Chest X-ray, PA view. Patient: 44 years old, sex M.
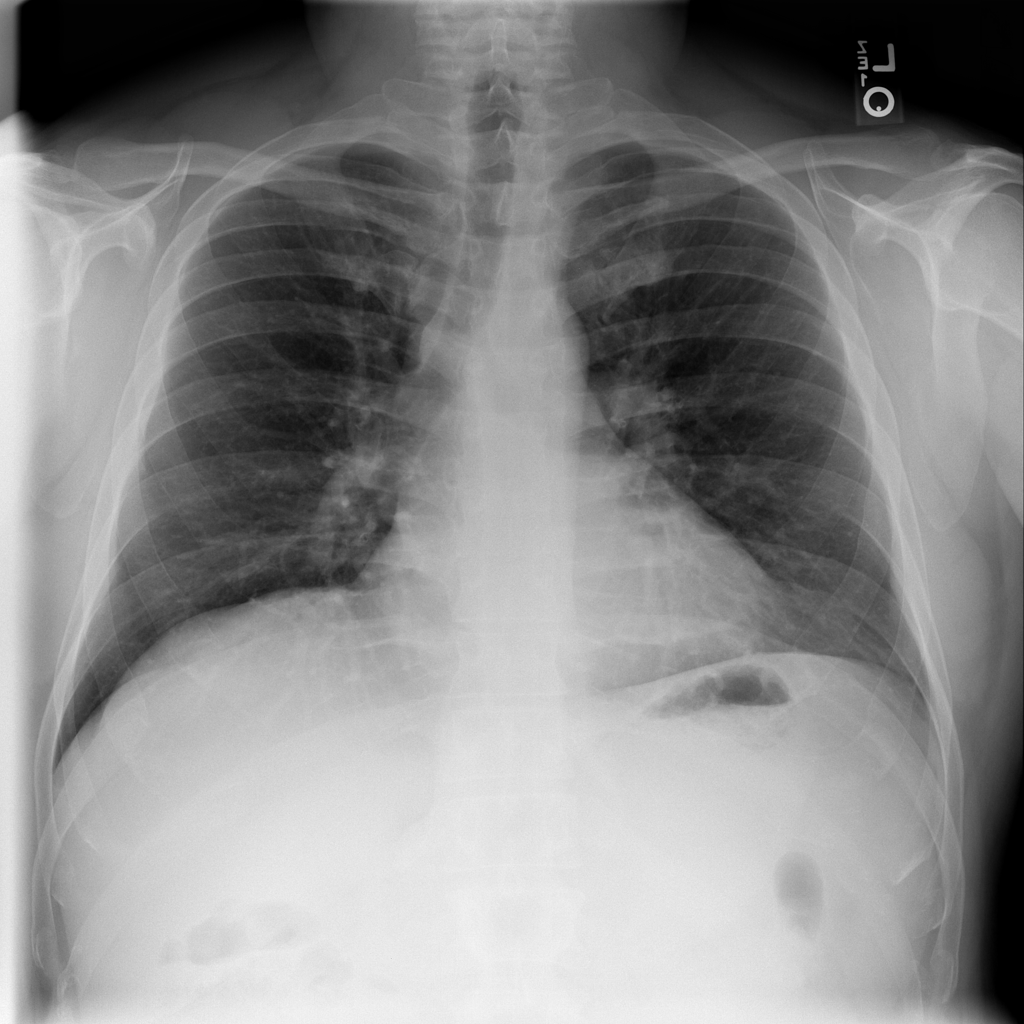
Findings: No Finding